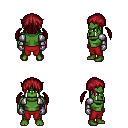
a pixel art fantasy rpg character, male body template, orc, green skin, steel arm armor, red pants, brunette twin-tailed hairstyle, metal gloves, four views (front, back, left, right), 2x2 character sprite sheet, small pixel art, hard edges, no anti-aliasing